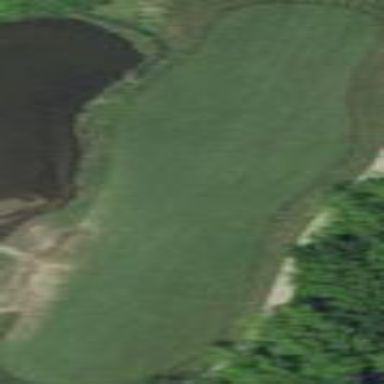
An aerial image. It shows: Grassy area designated as golf fairway.